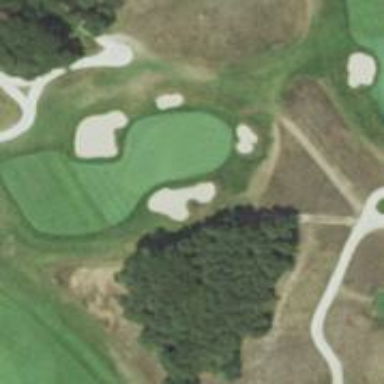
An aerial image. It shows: Golf hole.